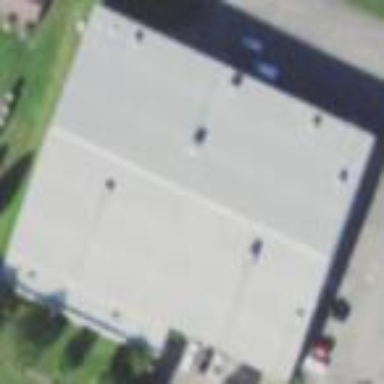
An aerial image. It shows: Industrial building.